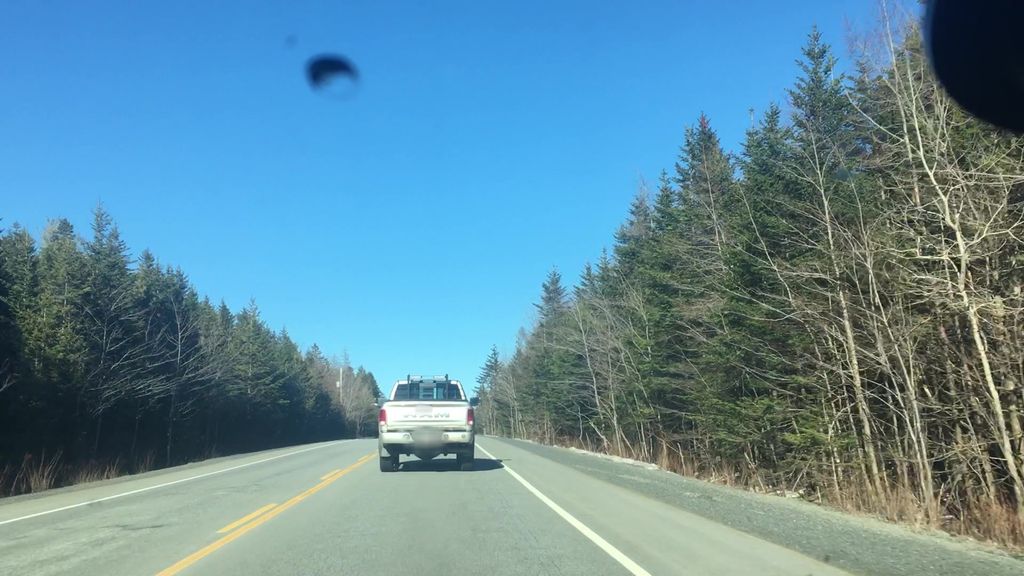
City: halifax